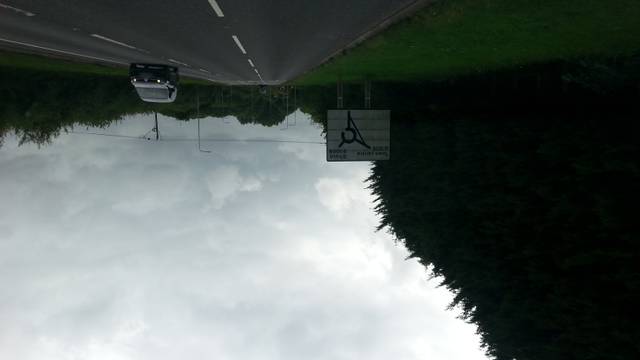
Region: United Kingdom
Coordinates: 51.752, 0.4791